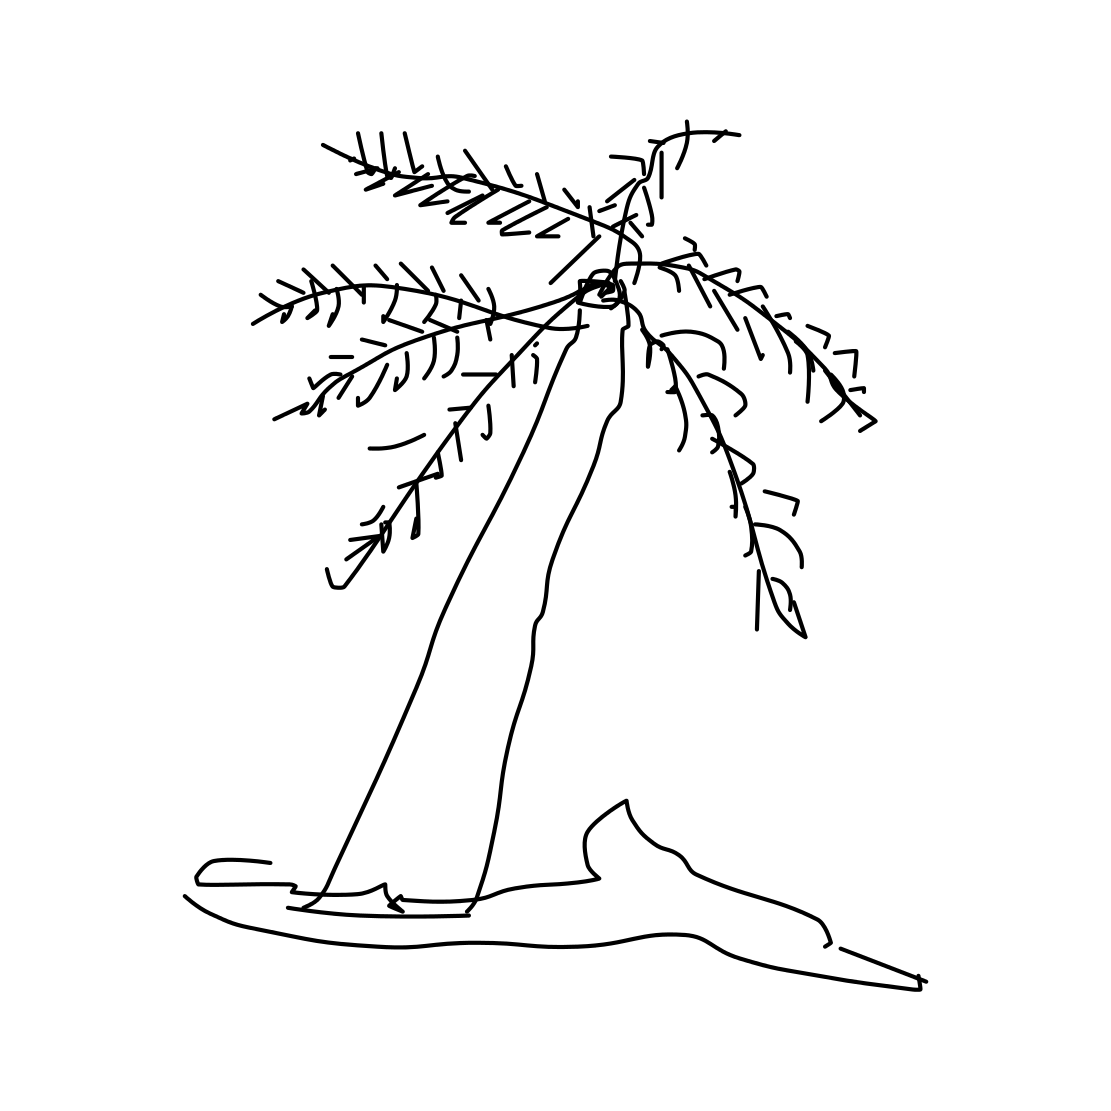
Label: palm tree